Field crop: maize
Growth stage: 2
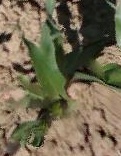
Species: maize